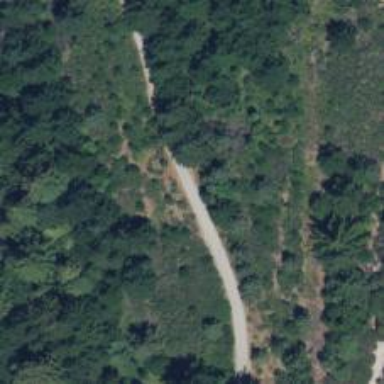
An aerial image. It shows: Unclassified road.